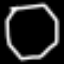
Label: octagon